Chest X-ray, AP view. Patient: 6 years old, sex F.
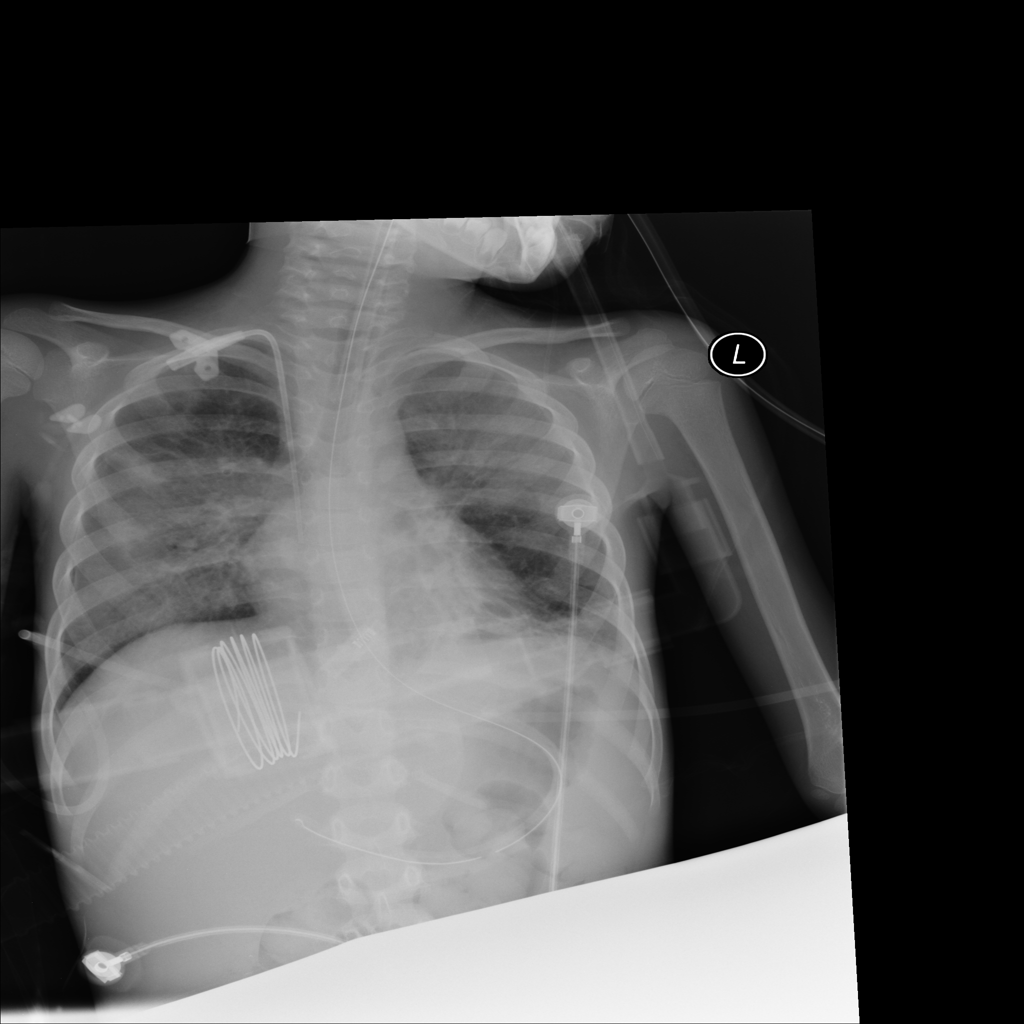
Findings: Infiltration